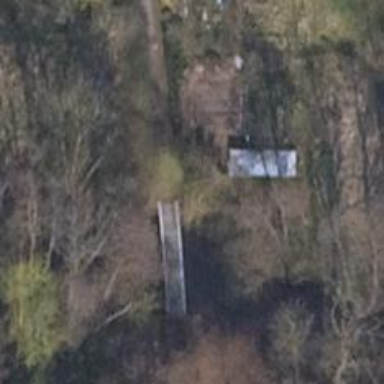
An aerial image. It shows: Footway bridge.